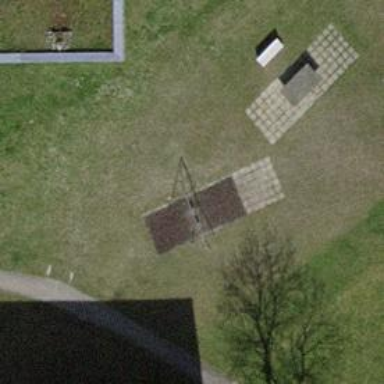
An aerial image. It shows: Playground area for leisure activities on the land.